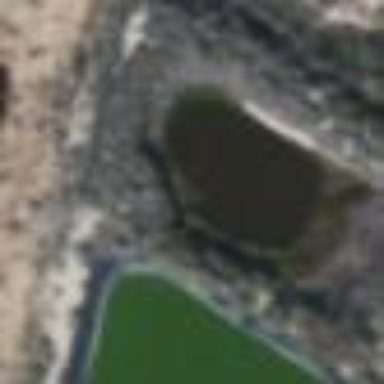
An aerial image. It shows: Reservoir of natural water.